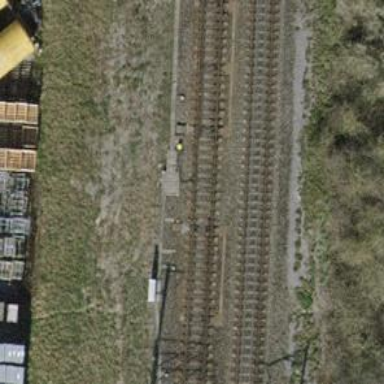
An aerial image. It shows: Railway switch.